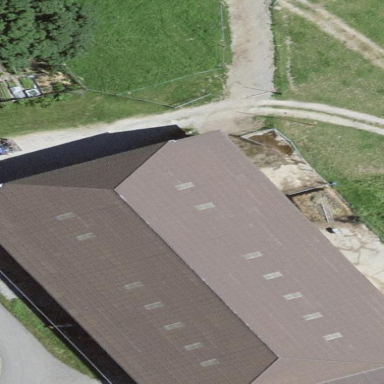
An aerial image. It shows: Rural barn.